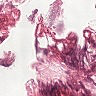
Metastatic tissue present: no